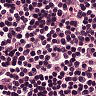
Metastatic tissue present: no